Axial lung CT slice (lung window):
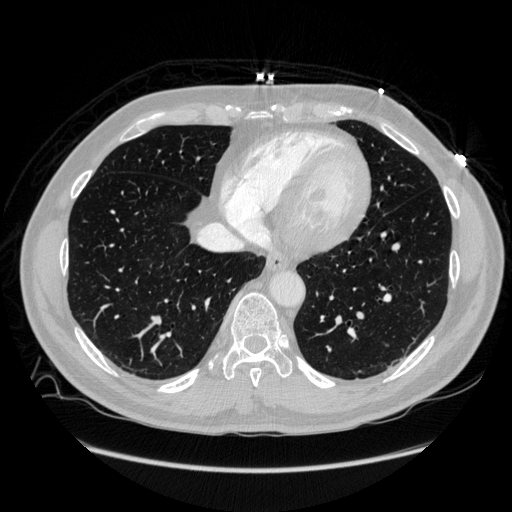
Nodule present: no